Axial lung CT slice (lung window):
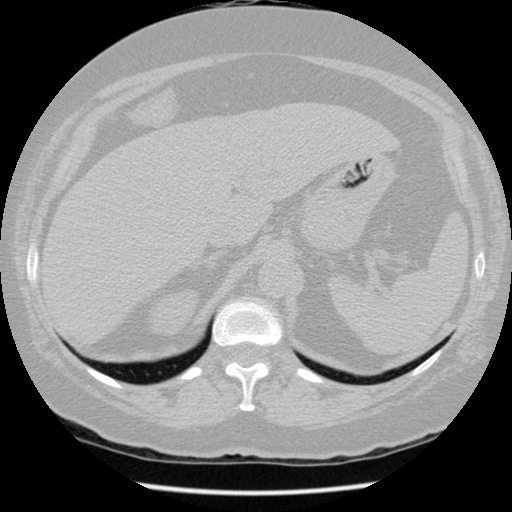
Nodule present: no